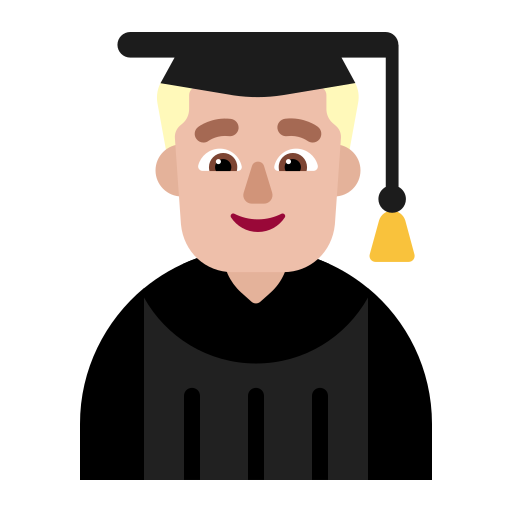
man student flat  light